Question: I have been trying to setup git for our web development team unsuccessfully. Some stackoverflow users were nice enough to get me started by helping me figure out how I should set it up in the environment we have; however, after trying to actually implement it I've run into some problems. We are trying to set this up for developing Wordpress themes and plugins.
<URL>
Yesterday, I copied the themes and plugins folders from our production server to the network file server. I then opened the command line that comes with Git for Windows, navigated to the folder on the file server and did this for each theme and plugin to create a repository on the network:
'''
$ git init
$ git add *
$ git commit -m 'initial project version'
'''
Then, on my workstation I navigated to the themes (and later plugins) folder and did this for each theme and plugin:
'''
$ git clone /path/to/network/repository
'''
It cloned in the files and everything seemed like it was going smoothly. Then, I tested a commit and tried pushing it back to the network file server. This gave me an error saying that the file on the network was checked out. After searching on web for what I was doing wrong, I discovered that maybe (I think) I should have created a bare repository on the network file server. So, now I'm looking for someone who can tell me if I'm heading in the right direction or not. After spending all day yesterday doing that only to find out that I was doing it wrong I thought maybe I should verify this, here's a graphic representation of what I now think I should have done:

In this plan, a repository is created on the network file server that has a working copy of the files. From that, a bare repository will be created in a separate directory on the network file server. The workstations will fetch and merge from the bare repository, then push back to it. Then, the non-bare network repository will pull from the bare repository. Next, the files will be manually copied from the non-bare network repository to the staging server to be tested. After testing, our server admin will copy the changes from staging to production.
Does this make any sense at all? Thanks!
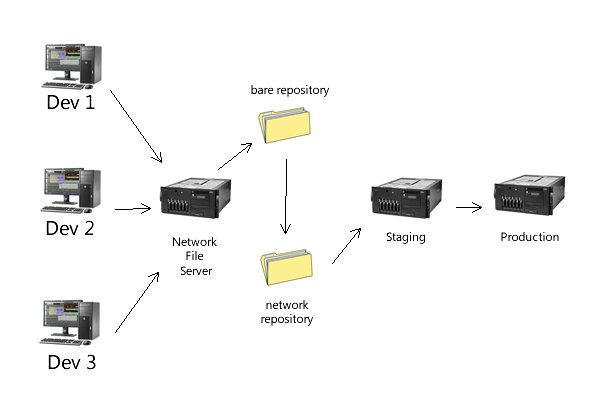
Answer: This makes sense. It should work fine. What's your branching strategy? Here's mine: <URL>
I'm not sure if this is a proper question. Can you refine what you need answered?